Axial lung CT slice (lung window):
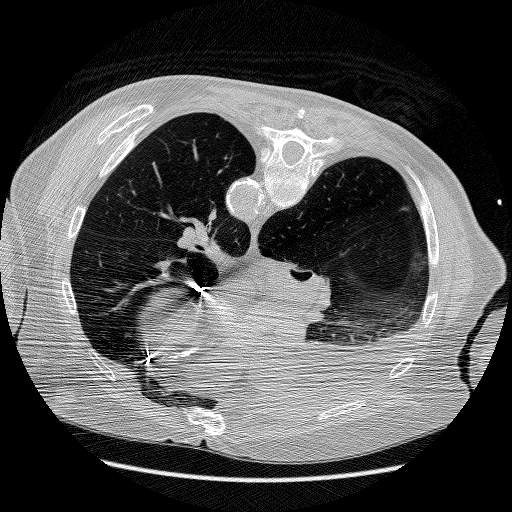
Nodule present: no